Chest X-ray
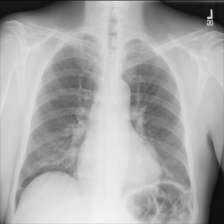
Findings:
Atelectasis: positive
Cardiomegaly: negative
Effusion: negative
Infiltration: negative
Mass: negative
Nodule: negative
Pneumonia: negative
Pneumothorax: negative
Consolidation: negative
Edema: negative
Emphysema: negative
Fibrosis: negative
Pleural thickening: negative
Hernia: negative